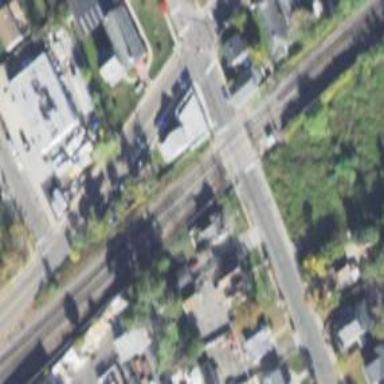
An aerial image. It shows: Railway crossing.